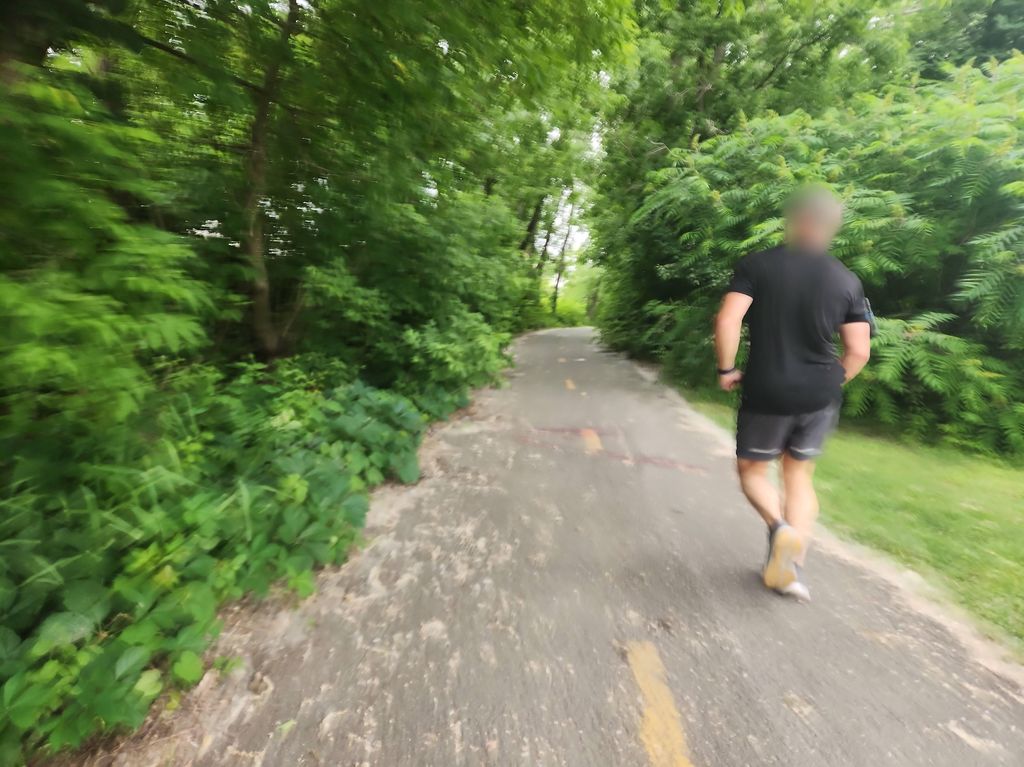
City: montreal